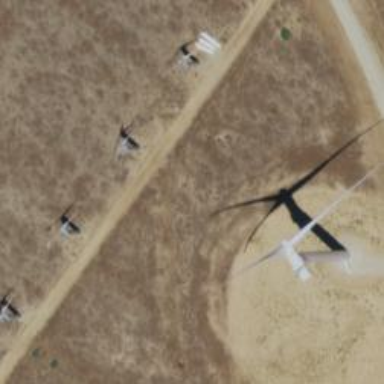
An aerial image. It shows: Wind power generator employing wind turbines.